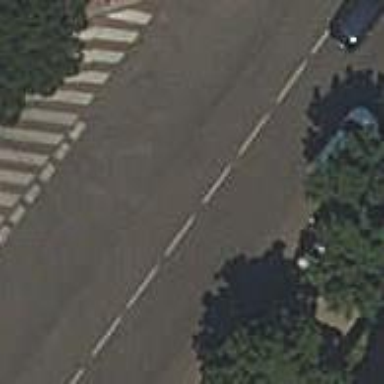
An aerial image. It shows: Road with "give way" sign.